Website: crate-barrel
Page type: account-dashboard
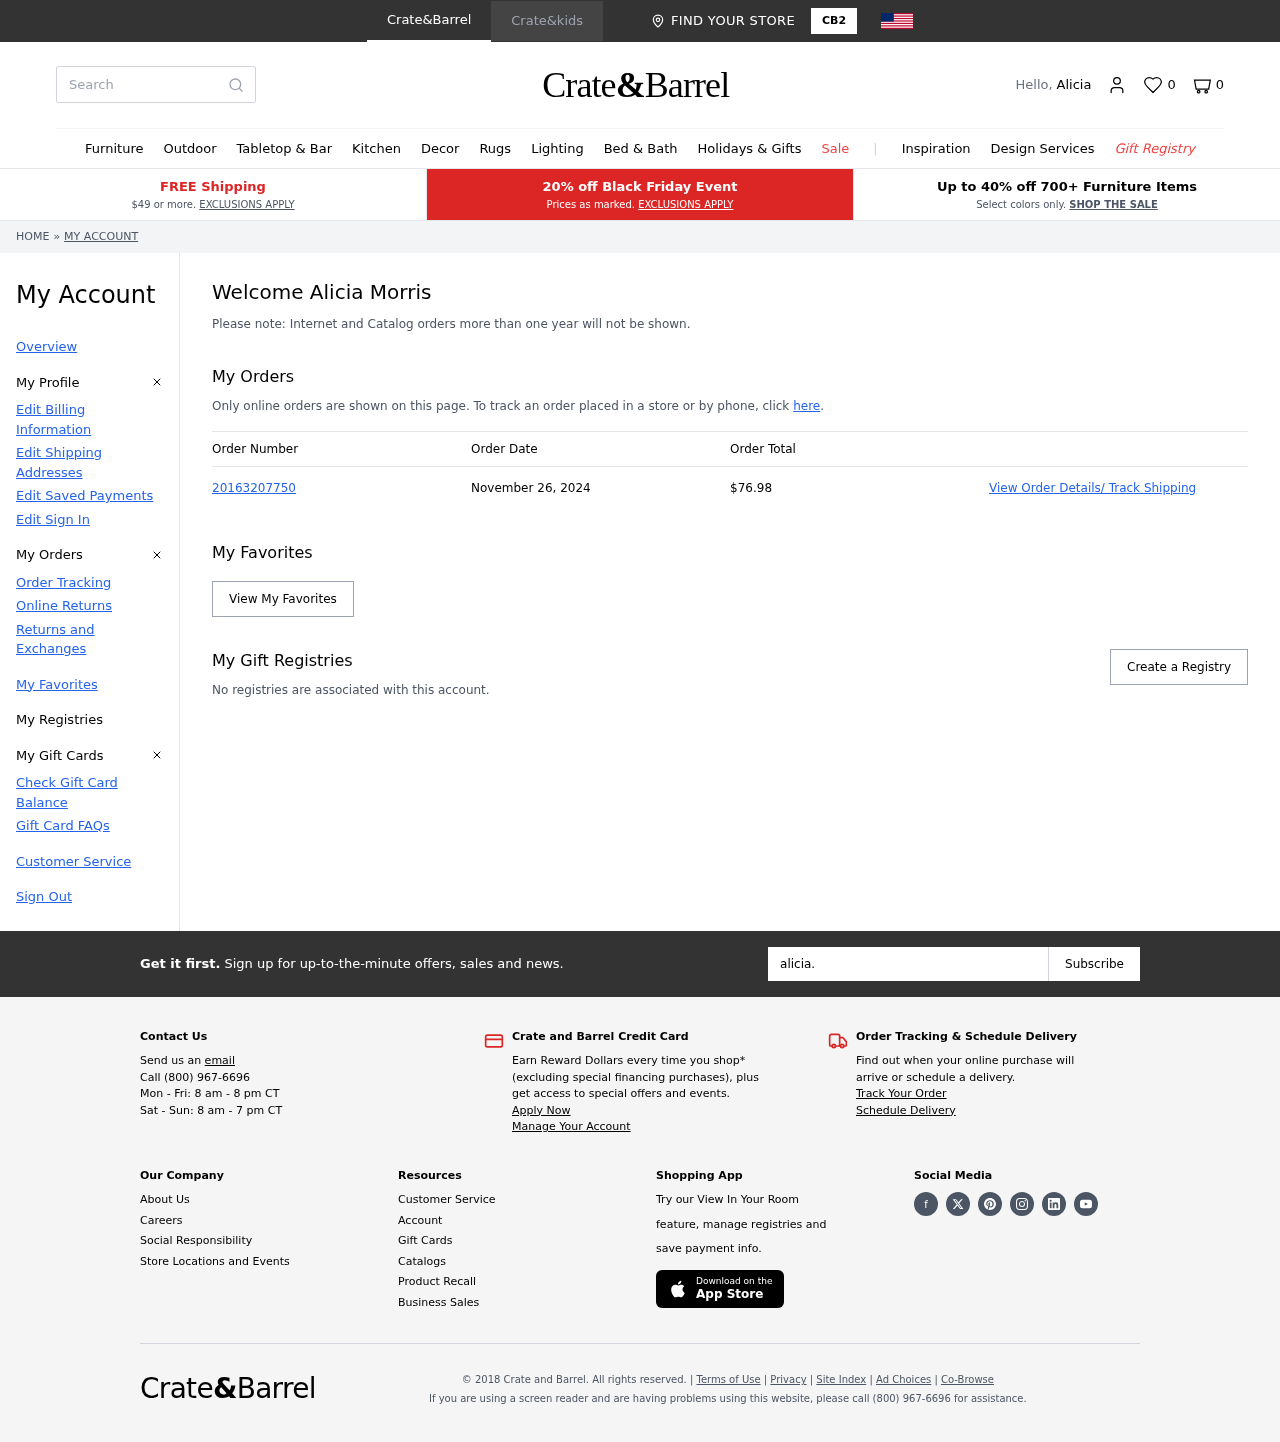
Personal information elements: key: PII_EMAIL
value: alicia.morris@hotmail.com
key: PII_FIRSTNAME
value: Alicia
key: PII_FULLNAME
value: Alicia Morris
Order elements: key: ORDER_NUM_ITEMS
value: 0
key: ORDER_NUMBER
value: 20163207750
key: ORDER_DATE
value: November 26, 2024
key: ORDER_TOTAL
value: $76.98
Search elements: key: HEADER_SEARCH
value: Search
Other elements: key: FAVORITES_COUNT
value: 0